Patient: sex M, age 58
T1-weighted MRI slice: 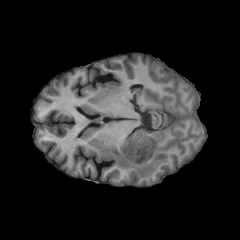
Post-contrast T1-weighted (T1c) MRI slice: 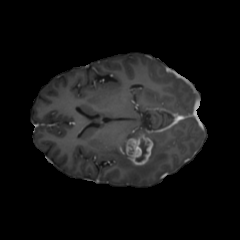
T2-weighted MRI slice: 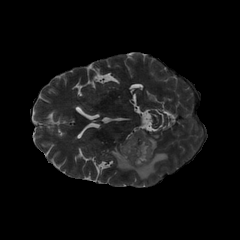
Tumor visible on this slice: yes
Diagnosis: Glioblastoma, IDH-wildtype
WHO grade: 4